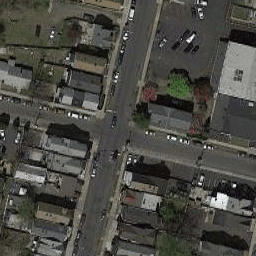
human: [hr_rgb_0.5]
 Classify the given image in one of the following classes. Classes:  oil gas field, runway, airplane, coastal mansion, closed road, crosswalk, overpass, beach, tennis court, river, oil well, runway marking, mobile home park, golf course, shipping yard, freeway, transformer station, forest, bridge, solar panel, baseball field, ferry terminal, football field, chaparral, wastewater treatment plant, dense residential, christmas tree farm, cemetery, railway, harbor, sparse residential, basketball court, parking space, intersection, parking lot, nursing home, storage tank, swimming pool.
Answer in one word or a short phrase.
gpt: intersection